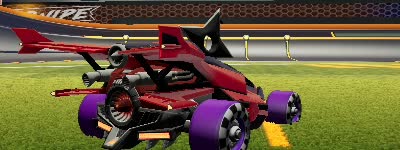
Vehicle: aftershock